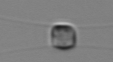
Label: Chaetoceros_similis